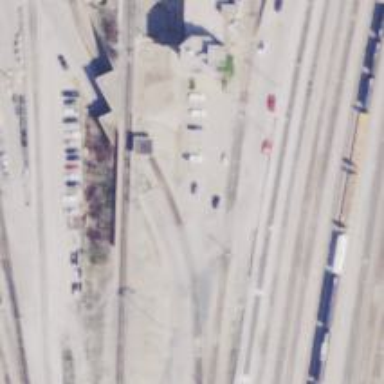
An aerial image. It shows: Railway yard.